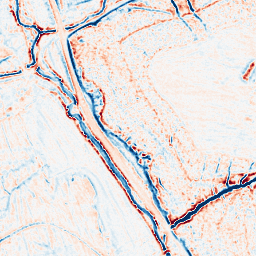
Category: edge_preserving
Decomposition family: bilateral
Decomposition parameters: d: 9
sigma_color: 100
sigma_space: 75
Upsampling method: linear_exact
Upsampling parameters: scale: 4
Upsampling scale: 4